Field crop: tomato
Growth stage: 2
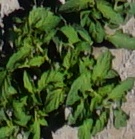
Species: tomato